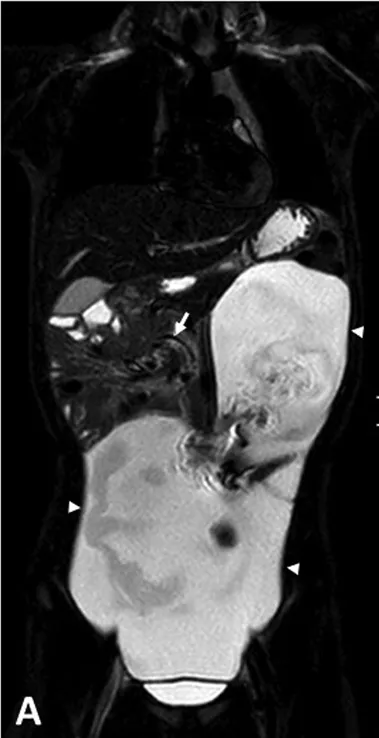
A
) Magnetic resonance imaging with T2 short tau inversion recovery sequence shows large amounts of intra-abdominal fluid (arrowheads) and mesenteric rotation (arrow).
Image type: radiology (mri)